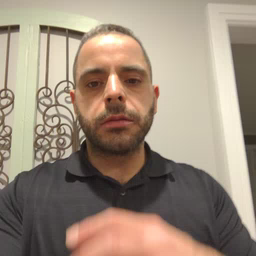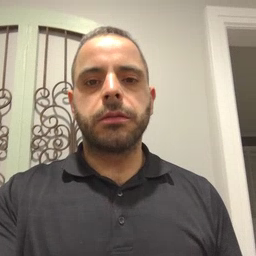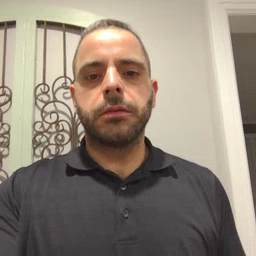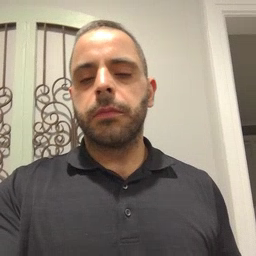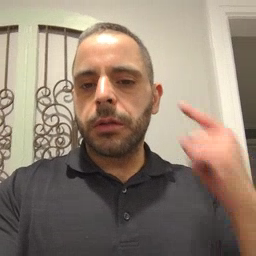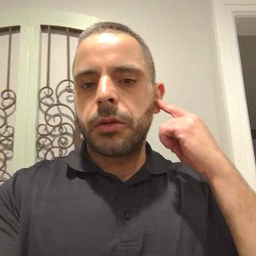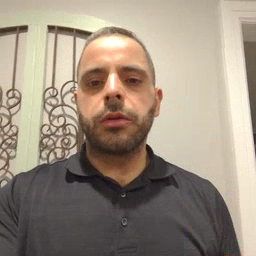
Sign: hear